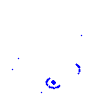
Particle: kaon